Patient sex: F
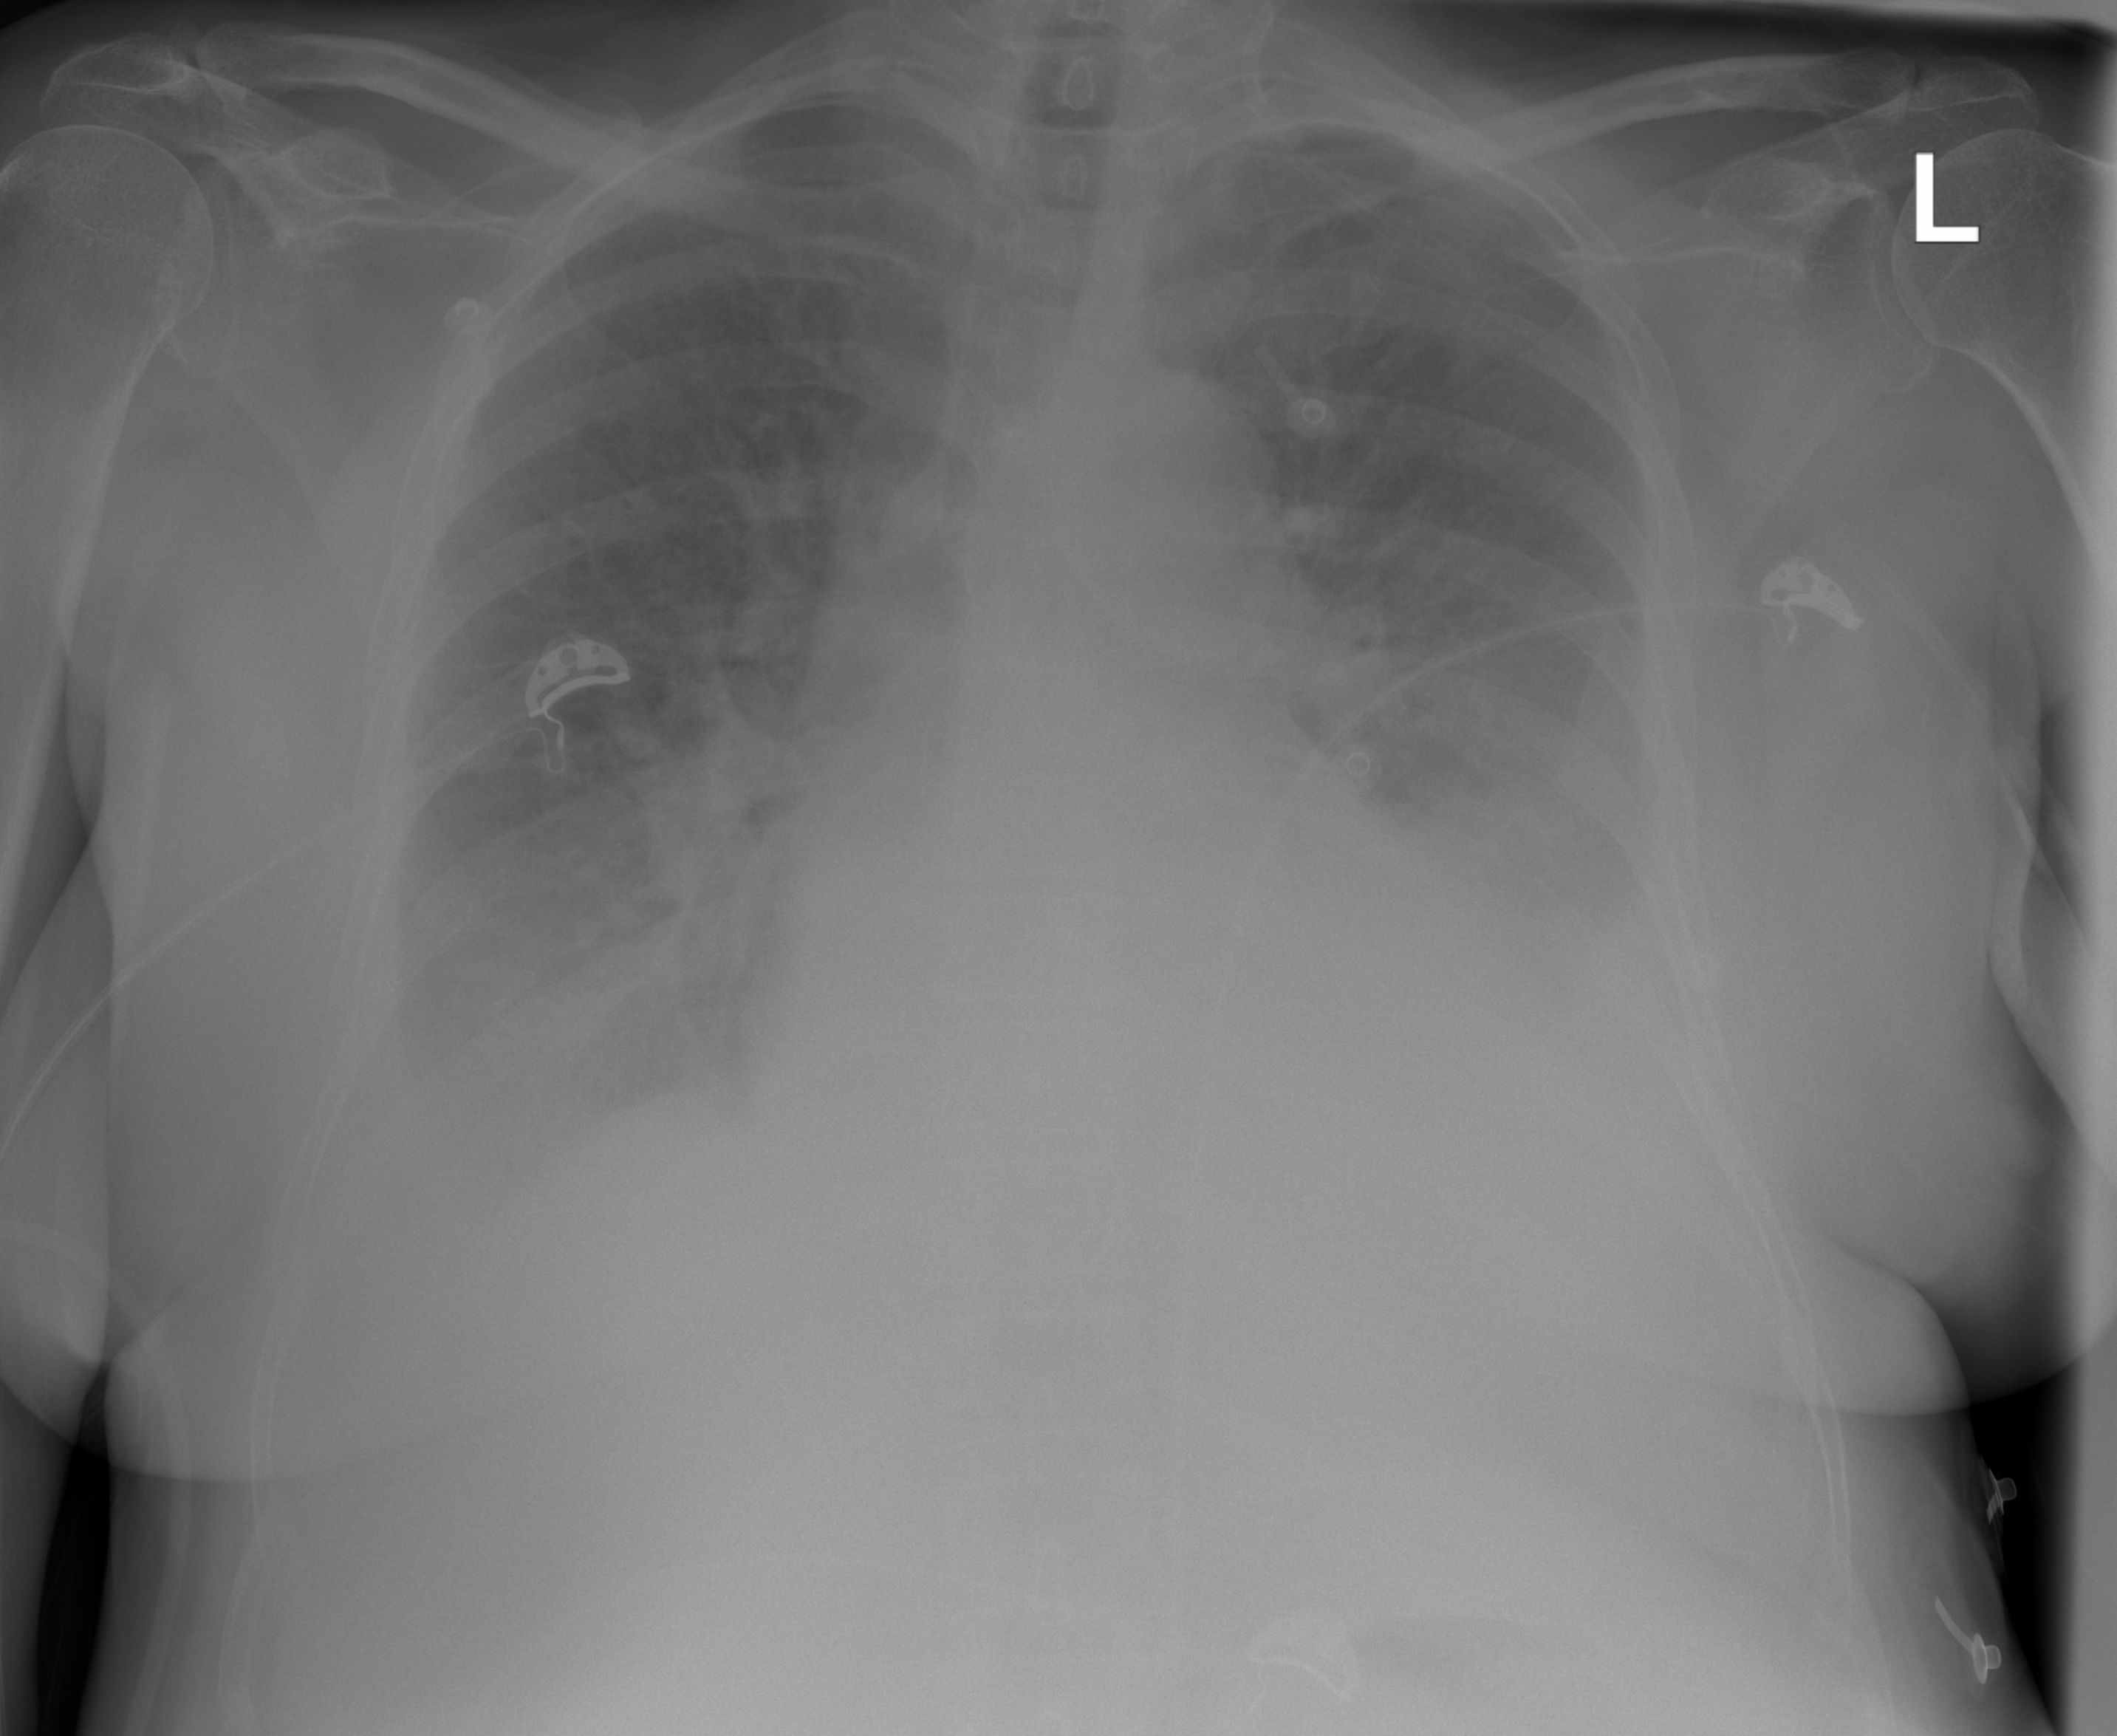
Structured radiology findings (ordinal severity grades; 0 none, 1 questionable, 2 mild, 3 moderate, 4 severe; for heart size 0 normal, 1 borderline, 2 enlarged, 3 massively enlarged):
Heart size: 2
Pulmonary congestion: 3
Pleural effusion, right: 3
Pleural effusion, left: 3
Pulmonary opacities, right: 3
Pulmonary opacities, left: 3
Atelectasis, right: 2
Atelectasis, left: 2